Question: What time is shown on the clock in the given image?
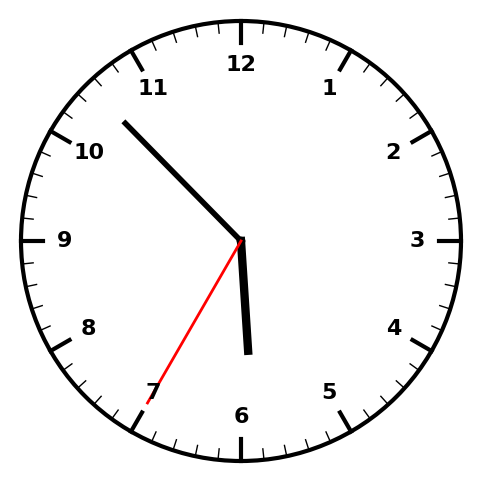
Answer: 05:52:35